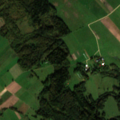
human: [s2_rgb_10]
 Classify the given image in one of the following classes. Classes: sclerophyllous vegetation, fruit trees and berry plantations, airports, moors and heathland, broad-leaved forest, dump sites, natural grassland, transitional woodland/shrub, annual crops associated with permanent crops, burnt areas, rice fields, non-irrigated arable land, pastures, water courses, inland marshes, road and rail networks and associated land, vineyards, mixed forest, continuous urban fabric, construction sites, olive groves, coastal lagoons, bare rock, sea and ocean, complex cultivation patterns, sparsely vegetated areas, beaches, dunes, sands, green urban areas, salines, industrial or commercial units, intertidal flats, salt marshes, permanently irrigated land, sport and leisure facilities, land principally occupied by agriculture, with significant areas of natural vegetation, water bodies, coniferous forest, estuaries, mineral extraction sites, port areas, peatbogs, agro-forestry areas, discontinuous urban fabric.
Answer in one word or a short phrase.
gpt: pastures, complex cultivation patterns, land principally occupied by agriculture, with significant areas of natural vegetation, broad-leaved forest, transitional woodland/shrub